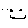
Label: smiley face